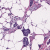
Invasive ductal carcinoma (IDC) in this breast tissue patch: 1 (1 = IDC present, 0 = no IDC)